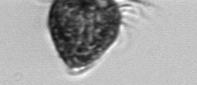
Label: Ciliophora